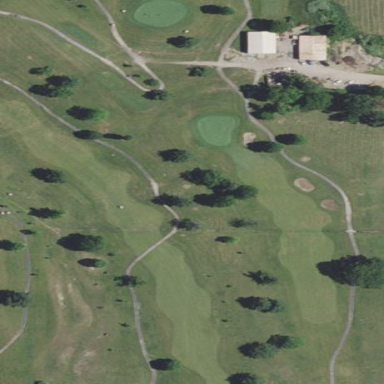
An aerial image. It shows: Grassy area designated as golf fairway.